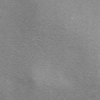
Atmospheric dust classification: not_dusty